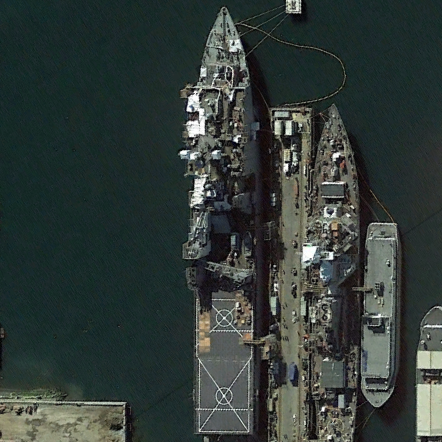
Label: combat